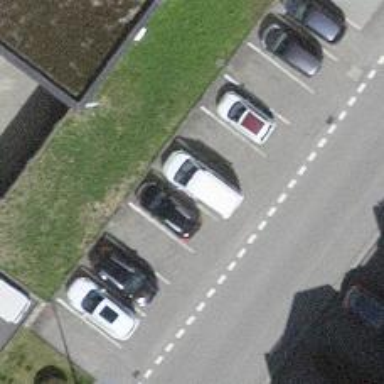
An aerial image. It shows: Parking area with surface.